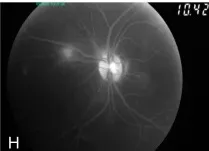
Fundus photography and fluorescein angiography of the patient's affected right eye at the week 4 after inoculation. Gross appearance on the photographs was similar to findings in the third week after inoculation. G-H: Staining of the dull-white patches seen on recirculation of both eyes.
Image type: ophthalmic_imaging (ophthalmic_angiography)